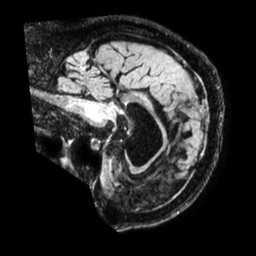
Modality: FLAIR
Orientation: sagittal
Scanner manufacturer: philips
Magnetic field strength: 1.5 T
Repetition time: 4.8 s
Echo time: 0.3306 s